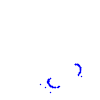
Particle: proton